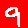
Digit: 9